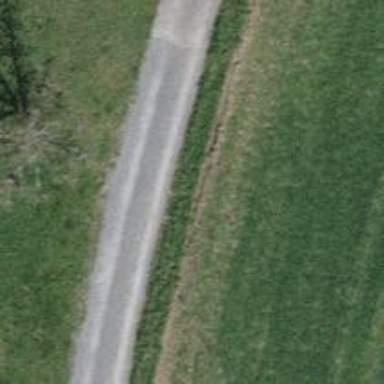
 suitable for agricultural vehicles like motorcars."